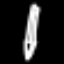
Label: pencil